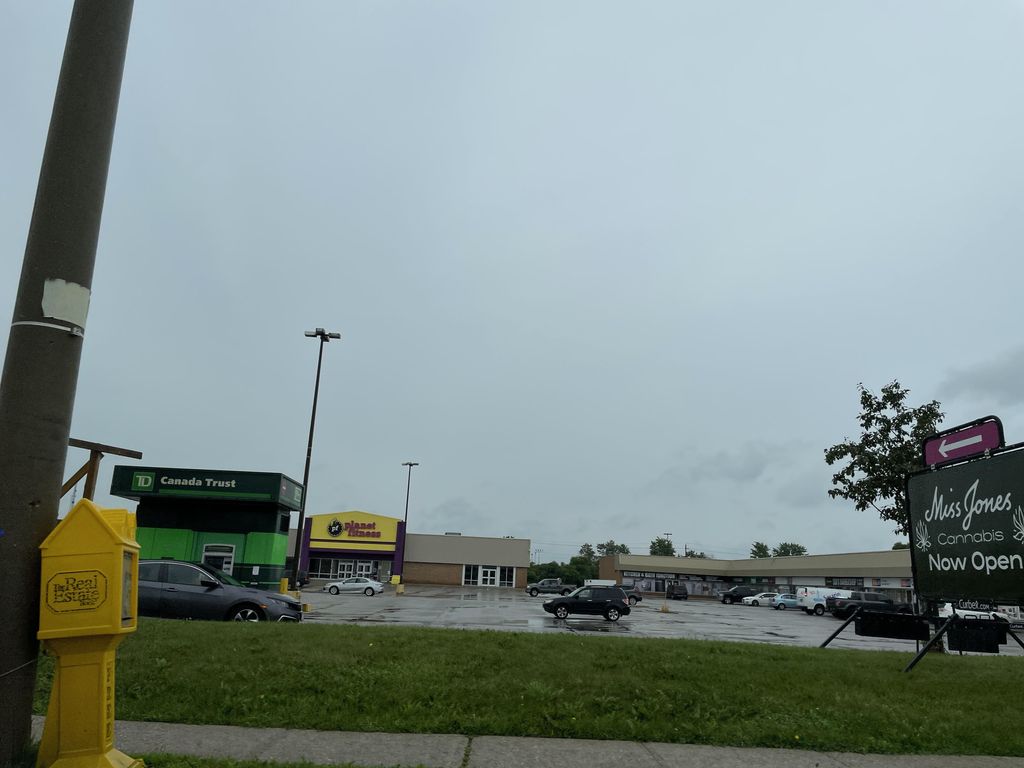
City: kitchener-waterloo